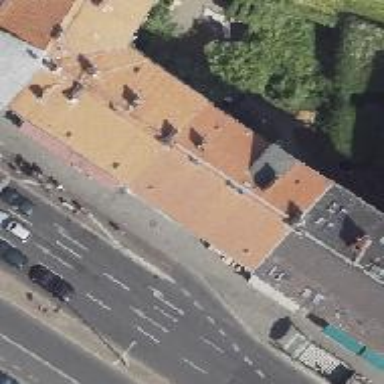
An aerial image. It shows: Bakery.